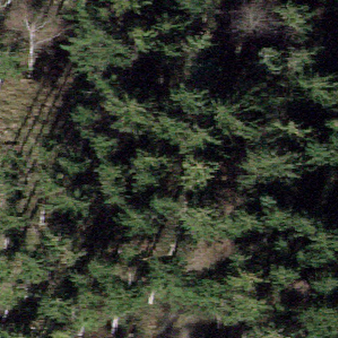
Label: other